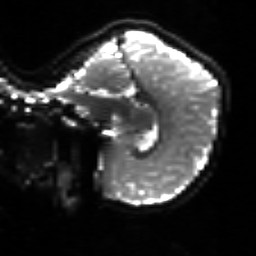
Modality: sbref
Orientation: sagittal
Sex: female
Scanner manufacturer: siemens
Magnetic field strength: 3 T
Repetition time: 5 s
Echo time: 0.071 s